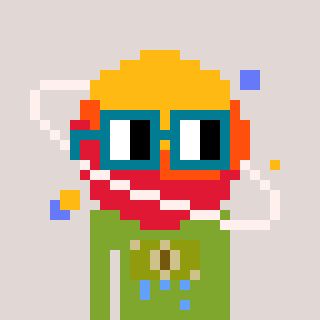
a pixel art character with square dark green glasses, a saturn-shaped head and a slimegreen-colored body on a warm background